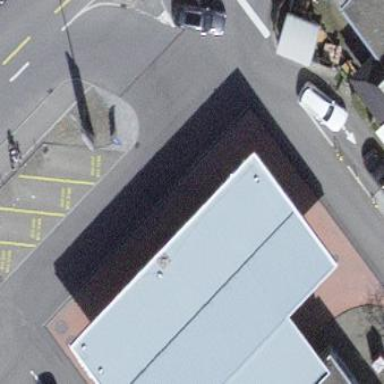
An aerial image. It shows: Fuel amenity located on the roof of building.